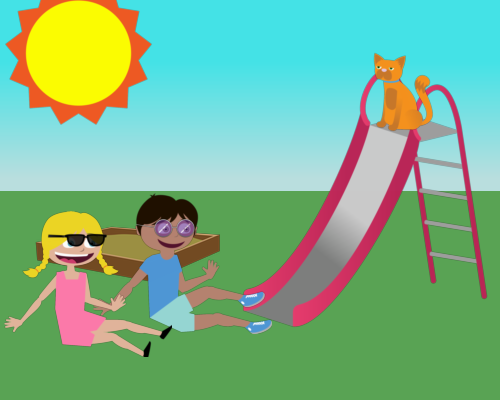
The sun is in the top left with part of it cut off. A slide and a large cat are on the right. A girl with glasses is sitting near a smiling boy. Adjust the sun's height, reduce the sandbox size, and move the boy over the sandbox.